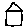
Label: house